Question: I've created a new ASP.Net MVC Project and added references to MySql.Data, MySql.Data.Entity, MySql.Data.Entity.EF6 and MySql.Web.v20.
I've also modified the web config and added the following:
'''
<system.data>
<Dbproviderfactories>
<clear/>
<add name="MySQL Data Provider" invariant="MySql.Data.MySqlClient" description=".Net Framework Data Provider for MySQL" type="MySql.Data.MySqlClient.MySqlClientFactory, MySql.Data, Version=6.9.6.0, Culture=neutral, PublicKeyToken=C5687FC88969C44D" />
</Dbproviderfactories>
</system.data>
<entityFramework>
<defaultConnectionFactory type="System.Data.Entity.Infrastructure.SqlConnectionFactory, EntityFramework" />
<providers>
<provider invariantName="MySql.Data.MySqlClient" type="MySql.Data.MySqlClient.MySqlProviderServices,
MySql.Data.Entity.EF6" />
<provider invariantName="System.Data.SqlClient" type="System.Data.Entity.SqlServer.SqlProviderServices,
EntityFramework.SqlServer" />
</providers>
</entityFramework>
'''
However, when I try to add an ADO.Net Entity Data Model, Visual Studio doesn't pick up MySQL as a data source as shown below:

Any ideas why this is and how I could resolve this?
Thanks
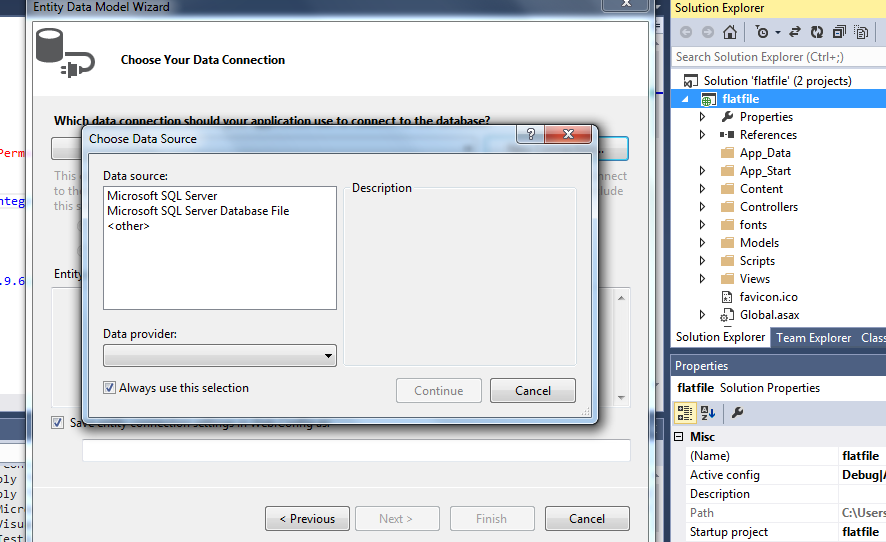
Answer: I uninstalled the MySQL .Net Connector and installed the latest version.
I updated Visual Studio 2013 to Update 4.
I installed the latest MySQL for Visual Studio.
I created a new ASP.Net MVC Project and added references to MySql.Data, MySql.Data.Entity.EF6 and MySql.Web.v20.